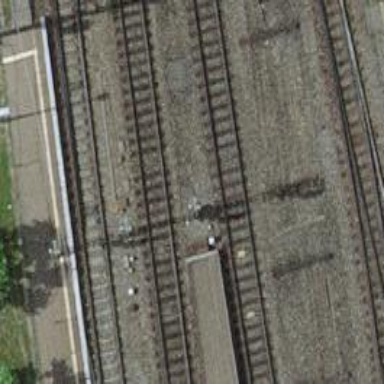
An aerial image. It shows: Railway signal.